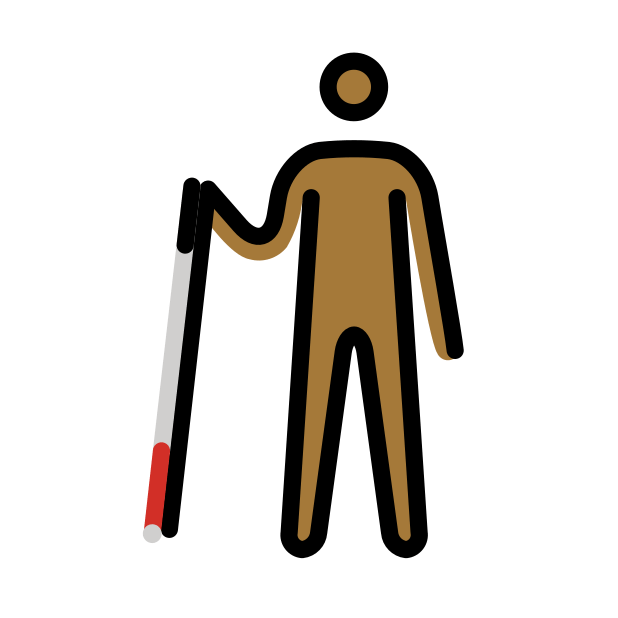
man with white cane: medium-dark skin tone